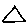
Label: triangle